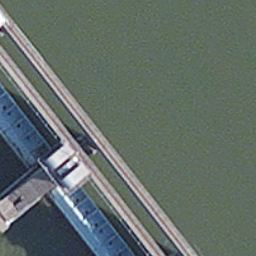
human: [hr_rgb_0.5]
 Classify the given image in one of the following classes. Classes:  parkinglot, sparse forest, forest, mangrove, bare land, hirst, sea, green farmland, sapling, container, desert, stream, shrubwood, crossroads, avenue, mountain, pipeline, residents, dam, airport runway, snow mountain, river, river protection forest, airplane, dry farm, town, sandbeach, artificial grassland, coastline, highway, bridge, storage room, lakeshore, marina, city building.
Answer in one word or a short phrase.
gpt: dam